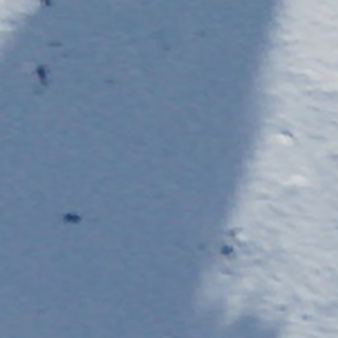
Label: other